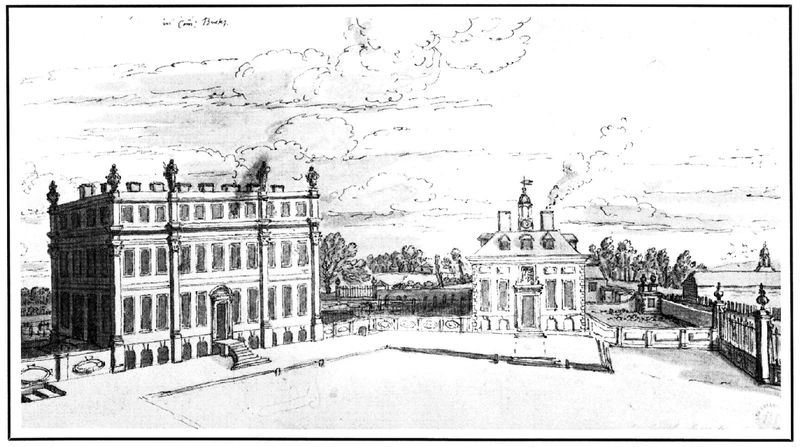
Titel: Buckinghampshire, Wotton House
Schlagwörter: himmel, wolken, bäume, kirchturm, fenster, skizze, tür, zeichnung, gebäude, haus, weg, zaun, häuser, rauch, kamin, schornstein, turm, garten, türen, zäune, platz, treppe, stufe, stufen, gauben, mauern, etagen